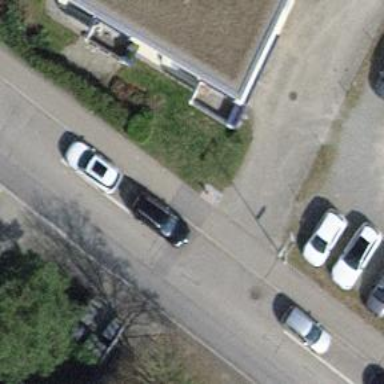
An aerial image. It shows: Sidewalk.